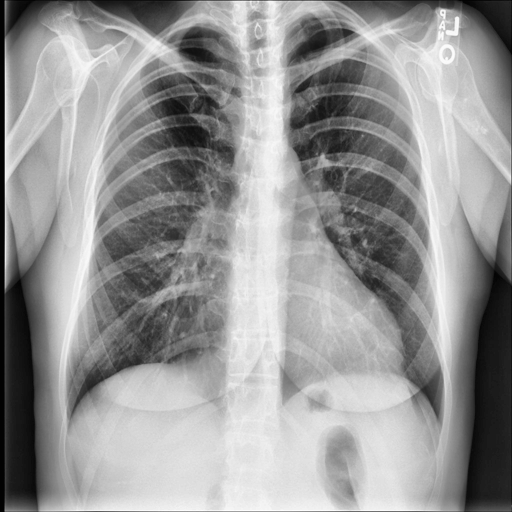
Finding: NORMAL